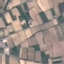
Label: PermanentCrop